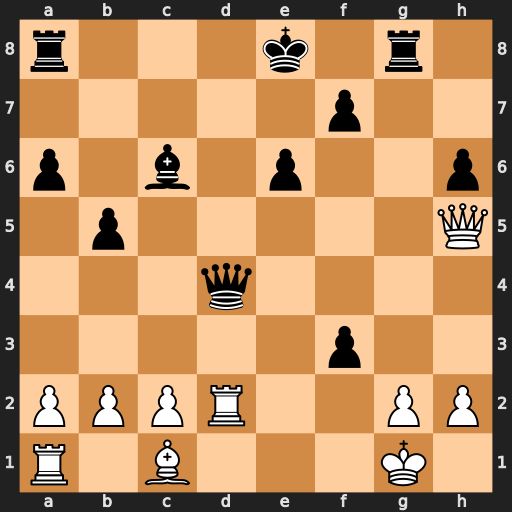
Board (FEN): r3k1r1/5p2/p1b1p2p/1p5Q/3q4/5p2/PPPR2PP/R1B3K1
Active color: w
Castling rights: q
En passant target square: -
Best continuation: Rxd4 Rxg2+ Kf1